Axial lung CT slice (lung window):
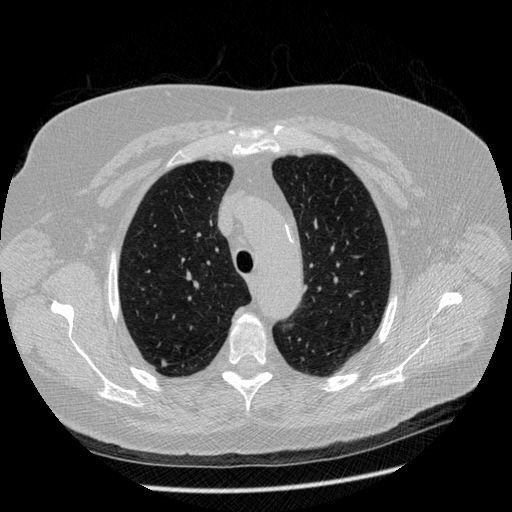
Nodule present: yes
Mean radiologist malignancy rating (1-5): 4